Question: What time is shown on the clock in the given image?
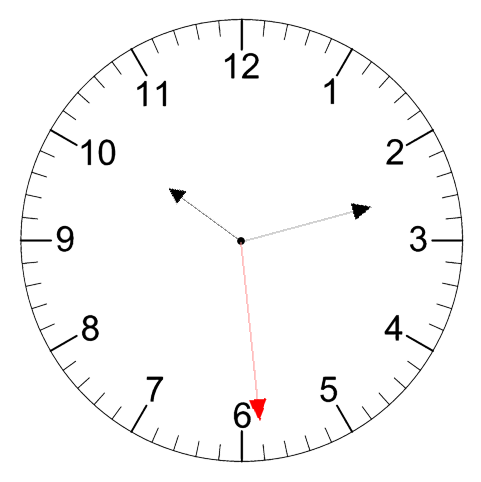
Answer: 10:12:29